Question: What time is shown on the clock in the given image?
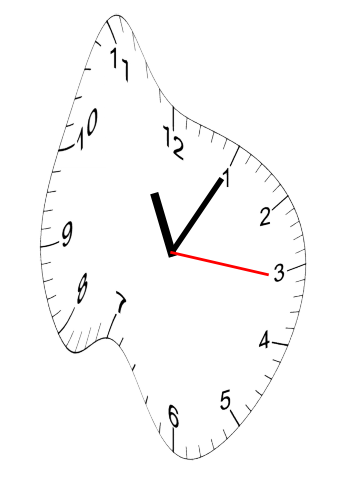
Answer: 11:05:16